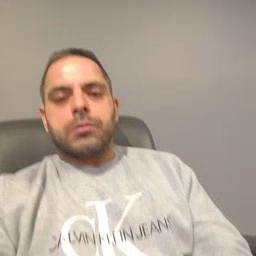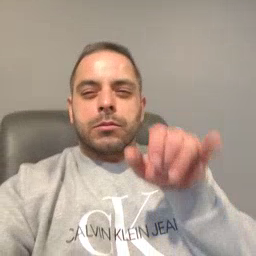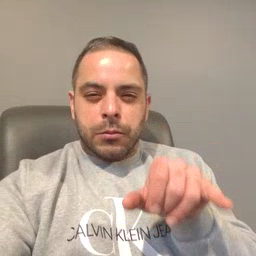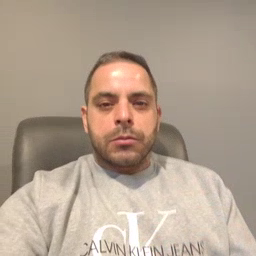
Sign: stay